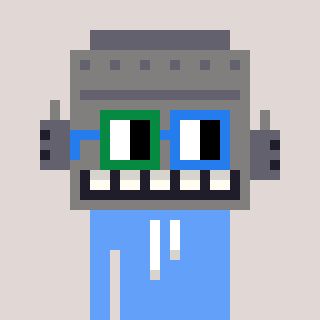
a pixel art character with square green and blue glasses, a robot-shaped head and a blue-colored body on a warm background